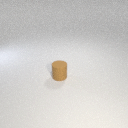
small brown rubber cylinder